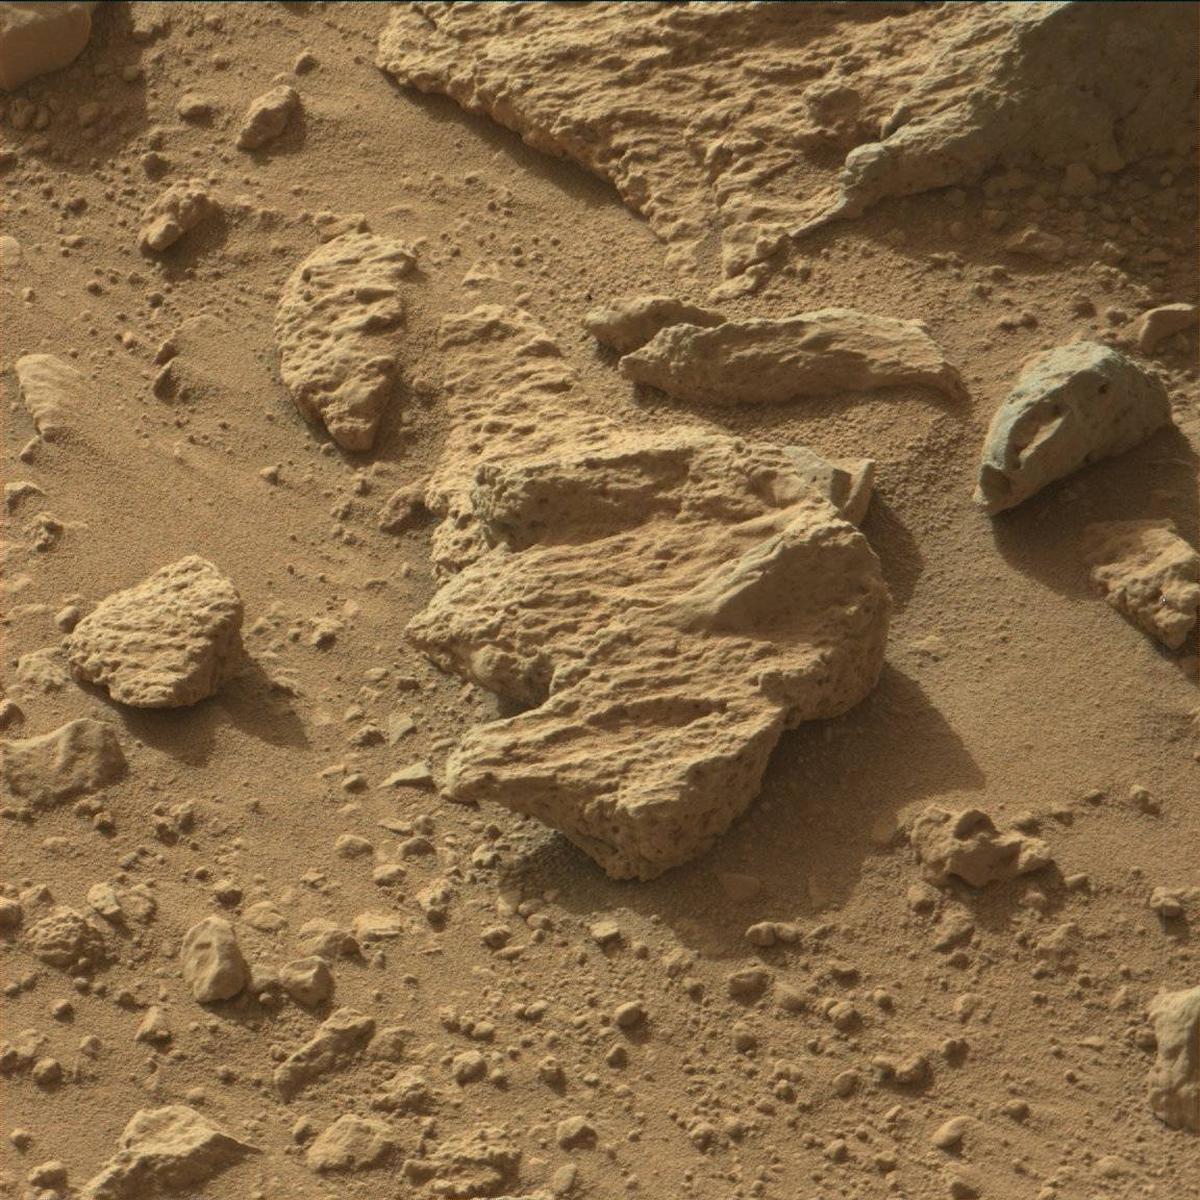
Terrain classes present: Bedrock, Rock, Sand / Soil